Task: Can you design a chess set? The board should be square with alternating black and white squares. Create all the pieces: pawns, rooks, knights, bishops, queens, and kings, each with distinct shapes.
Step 269:
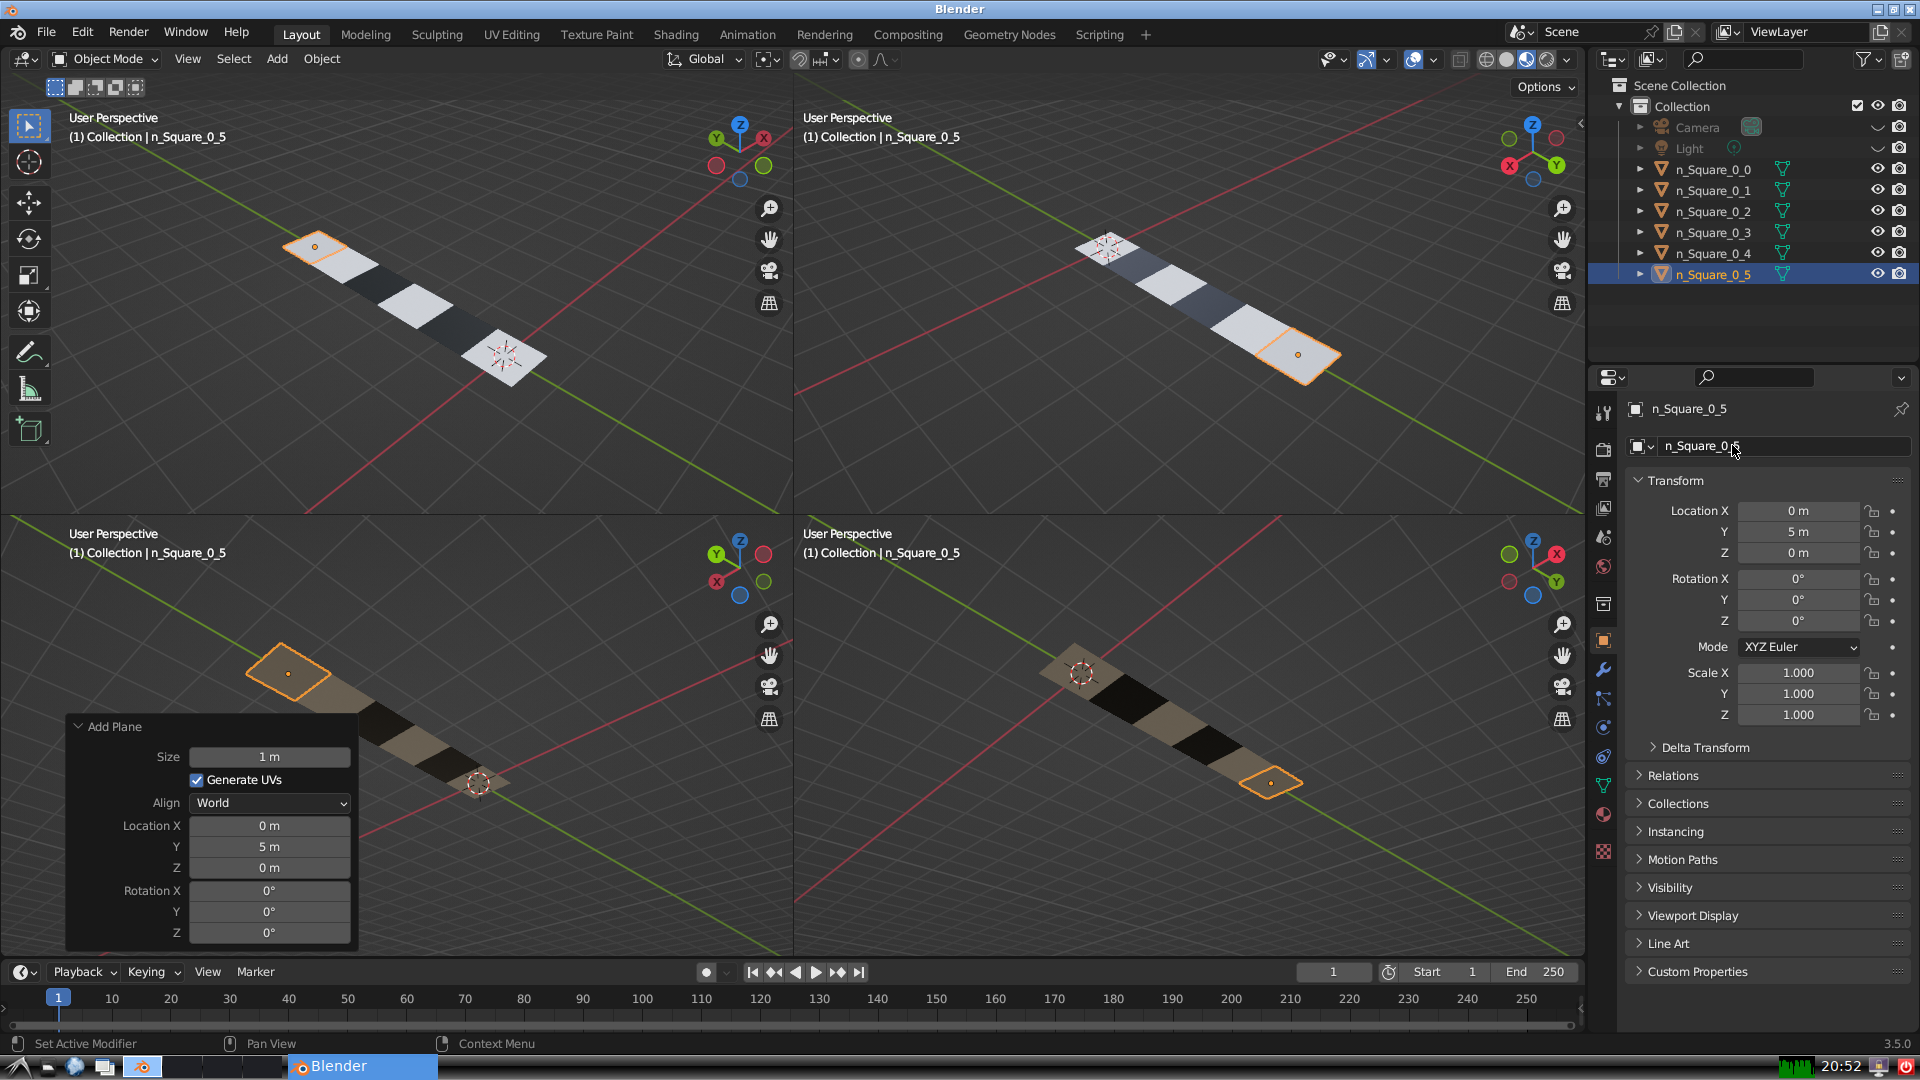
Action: {"mouse_move": [1603, 815]}